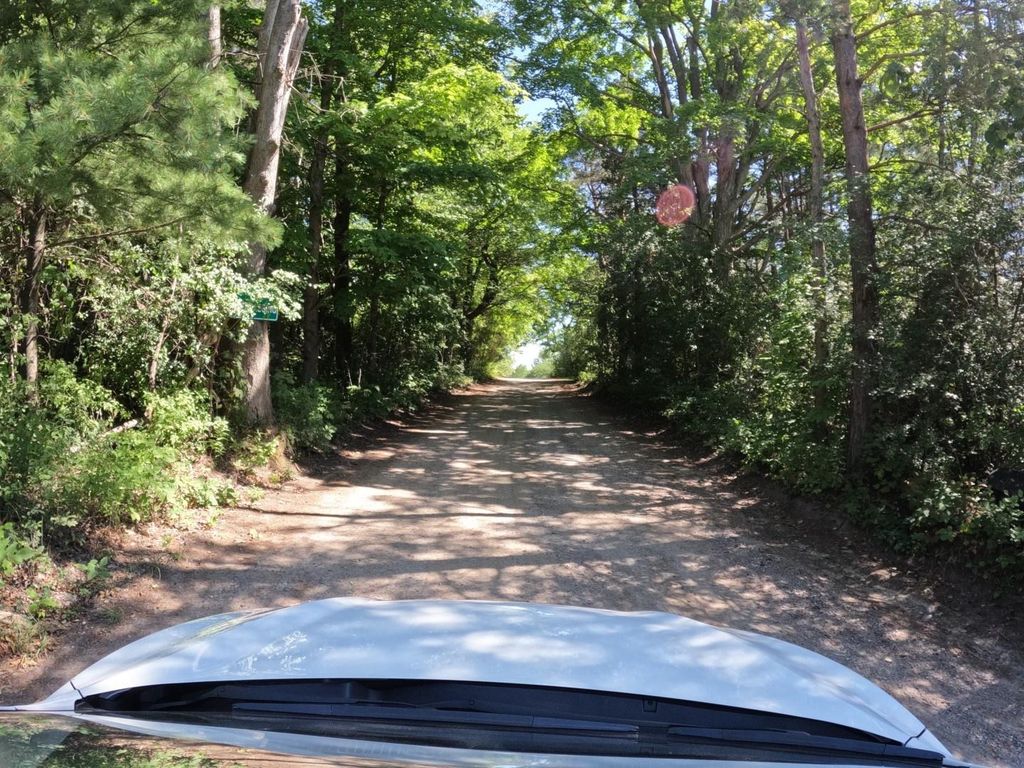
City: kitchener-waterloo